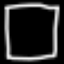
Label: square